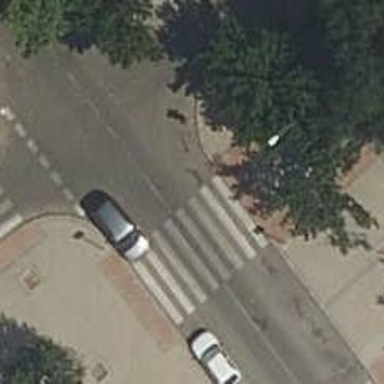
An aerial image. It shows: Zebra crossing on the road.